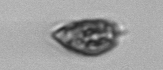
Label: Prorocentrum_triestinum